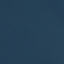
Land use / land cover class: SeaLake